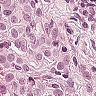
Metastatic tissue present: yes